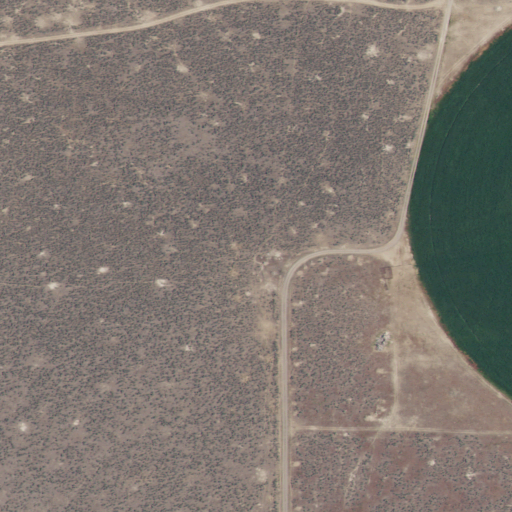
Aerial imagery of mountain in Idaho named Sunset Butte containing shrub, grassland, and cultivated crops